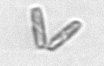
Label: Thalassionema